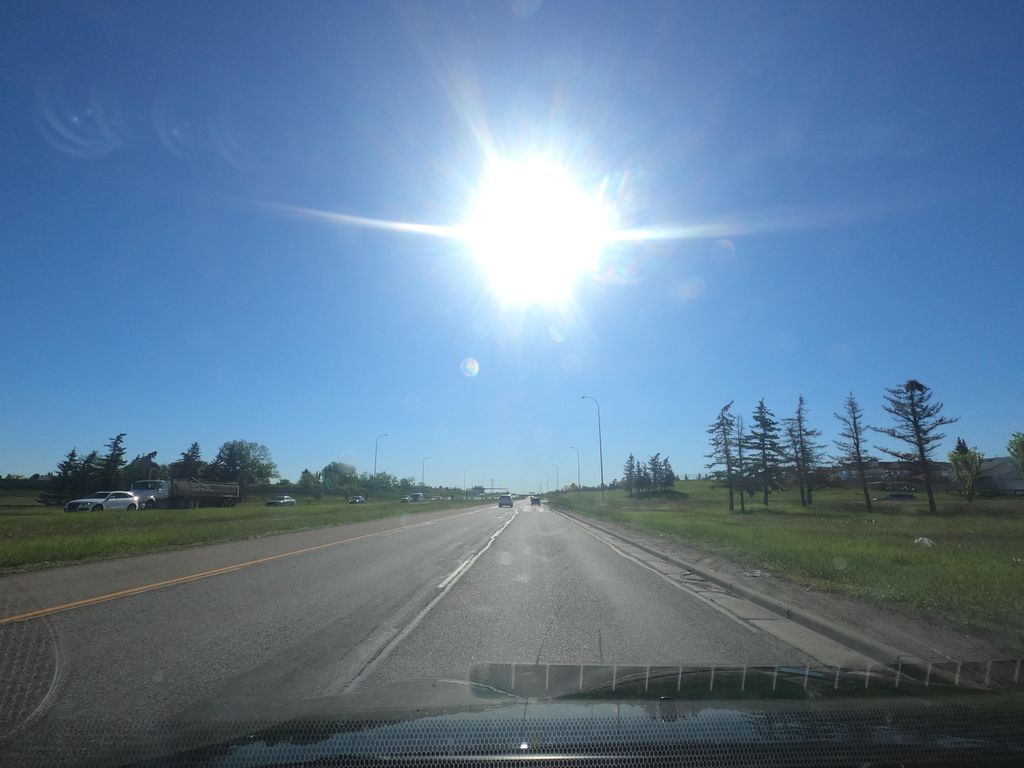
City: calgary